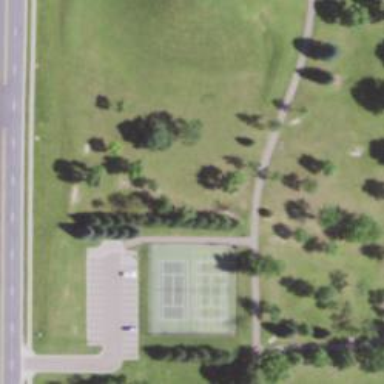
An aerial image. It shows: Disc golf tee area.